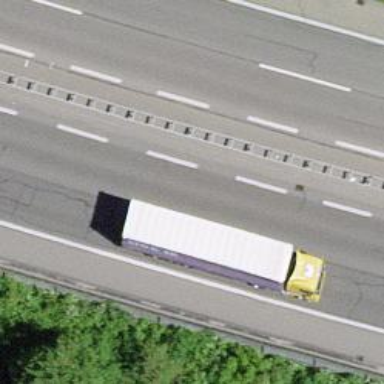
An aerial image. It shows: Asphalt motorway.